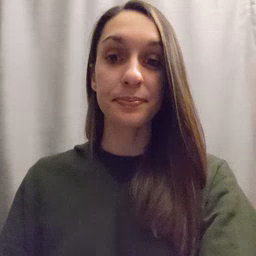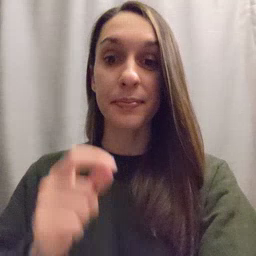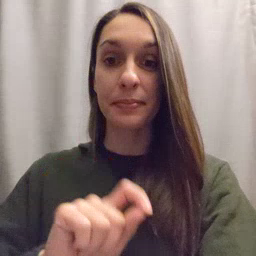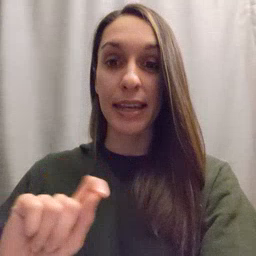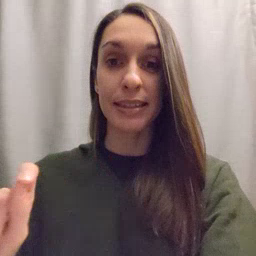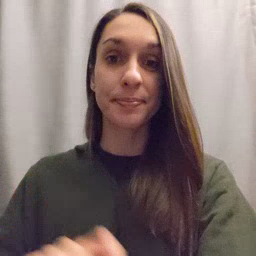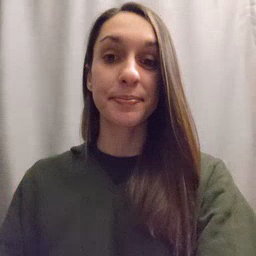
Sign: pen